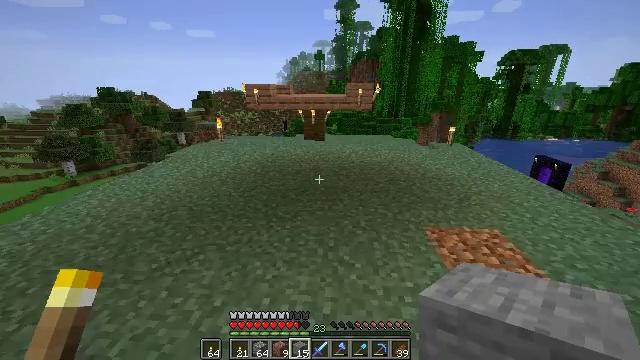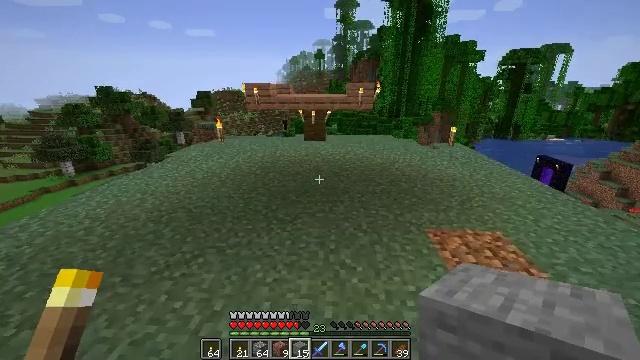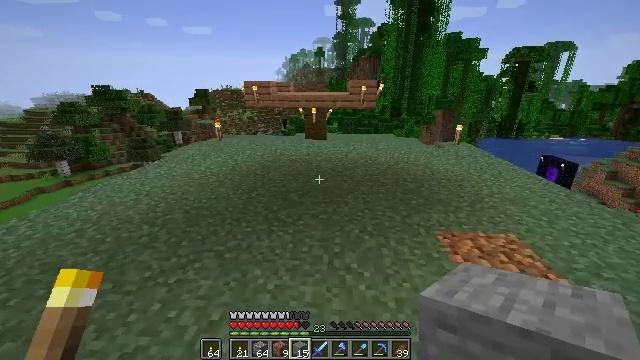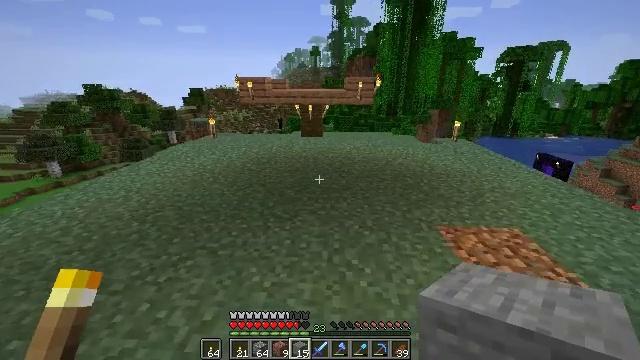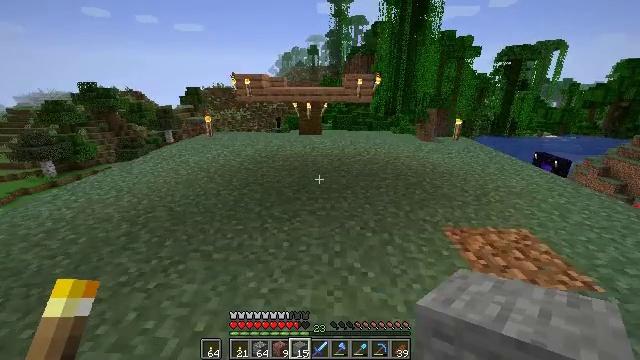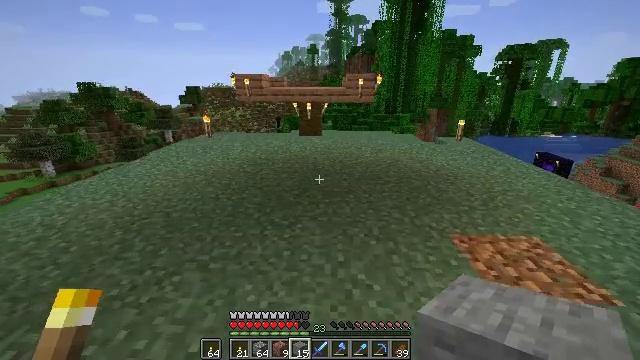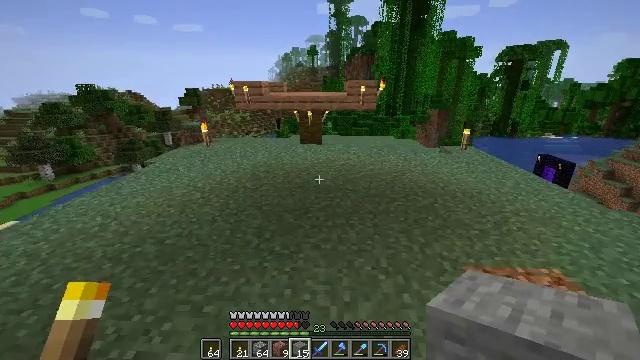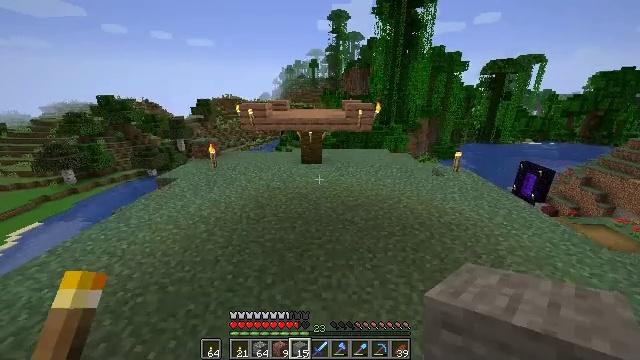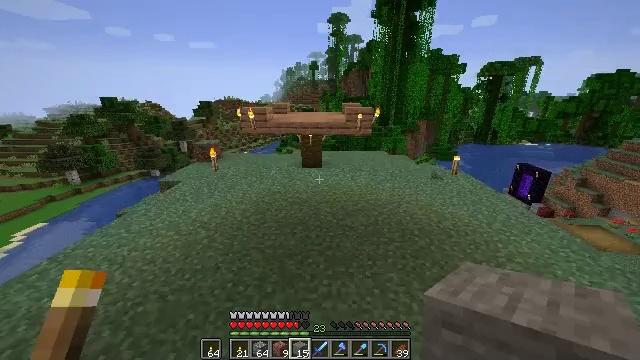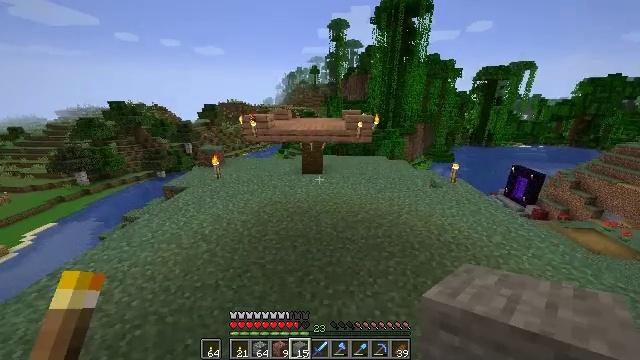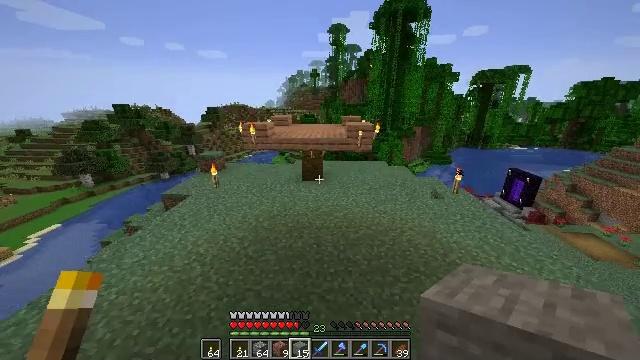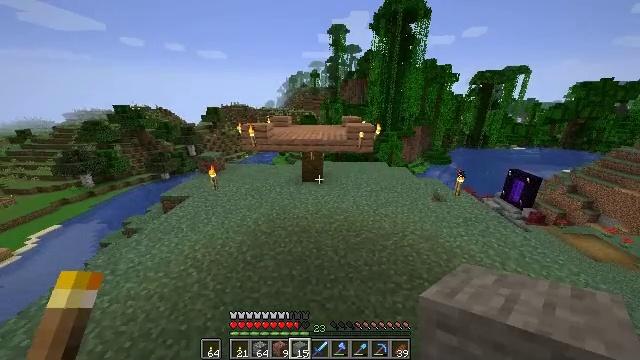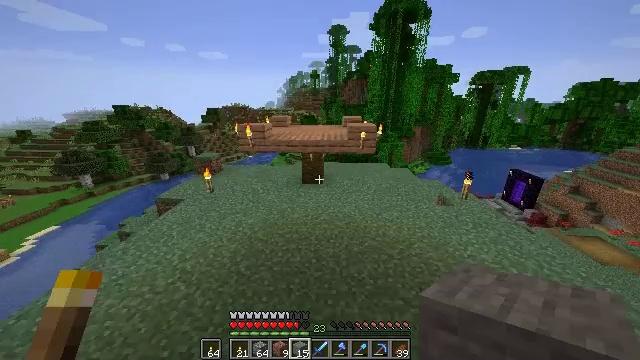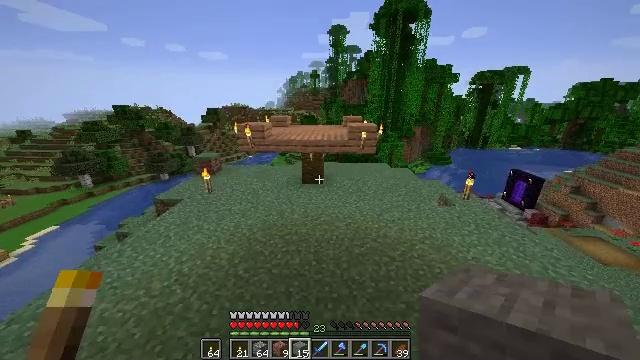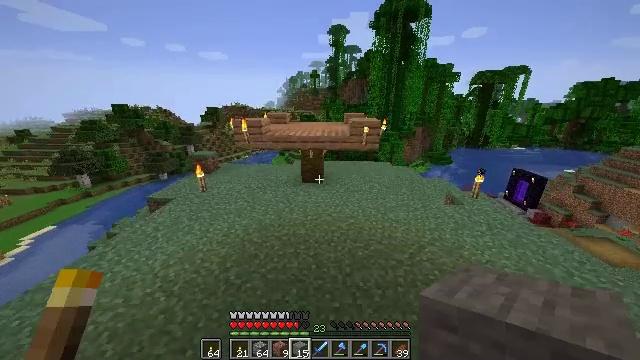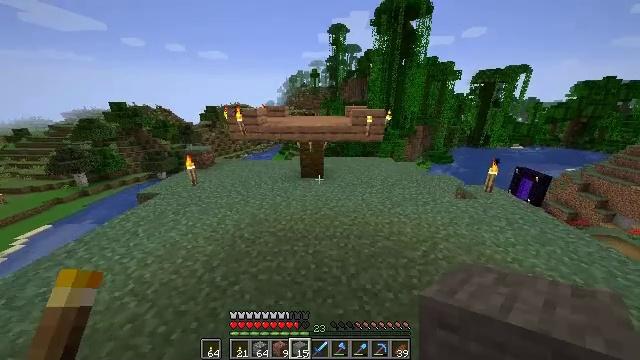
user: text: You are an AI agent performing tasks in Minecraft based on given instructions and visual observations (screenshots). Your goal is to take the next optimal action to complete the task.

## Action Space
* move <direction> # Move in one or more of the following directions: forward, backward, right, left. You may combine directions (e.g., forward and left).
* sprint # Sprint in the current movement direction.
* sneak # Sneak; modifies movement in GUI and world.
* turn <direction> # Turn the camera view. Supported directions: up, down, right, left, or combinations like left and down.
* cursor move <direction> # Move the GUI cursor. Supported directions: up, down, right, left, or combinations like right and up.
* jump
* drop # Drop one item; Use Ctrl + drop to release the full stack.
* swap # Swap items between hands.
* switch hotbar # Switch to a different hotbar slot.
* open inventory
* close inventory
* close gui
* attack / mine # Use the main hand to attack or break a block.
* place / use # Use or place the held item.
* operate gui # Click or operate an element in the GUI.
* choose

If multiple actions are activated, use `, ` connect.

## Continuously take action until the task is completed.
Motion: motion action
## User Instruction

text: Break the jungle slab to collect it.
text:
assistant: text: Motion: move forward, jump
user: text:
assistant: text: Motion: move forward, jump
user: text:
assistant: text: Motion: move forward, jump
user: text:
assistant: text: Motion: move forward, jump
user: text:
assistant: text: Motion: move forward, jump
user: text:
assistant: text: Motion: move forward, sprint, jump
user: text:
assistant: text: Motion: move forward, sprint, jump
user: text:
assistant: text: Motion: move forward, sprint, jump
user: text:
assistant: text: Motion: move forward, jump
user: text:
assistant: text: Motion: move forward, jump
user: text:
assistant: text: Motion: move forward, jump
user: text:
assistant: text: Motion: move forward, jump
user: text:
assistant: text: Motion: move forward, jump
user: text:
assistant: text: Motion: move forward, jump
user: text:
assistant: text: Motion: move forward, jump
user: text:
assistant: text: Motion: move forward, jump
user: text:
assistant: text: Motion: move forward
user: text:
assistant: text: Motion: move forward, turn right
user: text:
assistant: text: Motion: no_op
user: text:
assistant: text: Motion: no_op
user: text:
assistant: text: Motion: no_op
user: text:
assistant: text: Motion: no_op
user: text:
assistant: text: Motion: no_op
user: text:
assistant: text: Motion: no_op
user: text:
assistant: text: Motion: no_op
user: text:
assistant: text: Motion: no_op
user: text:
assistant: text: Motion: no_op
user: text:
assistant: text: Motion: no_op
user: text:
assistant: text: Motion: no_op
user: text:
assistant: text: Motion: move forward